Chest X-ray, AP view. Patient: 58 years old, sex F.
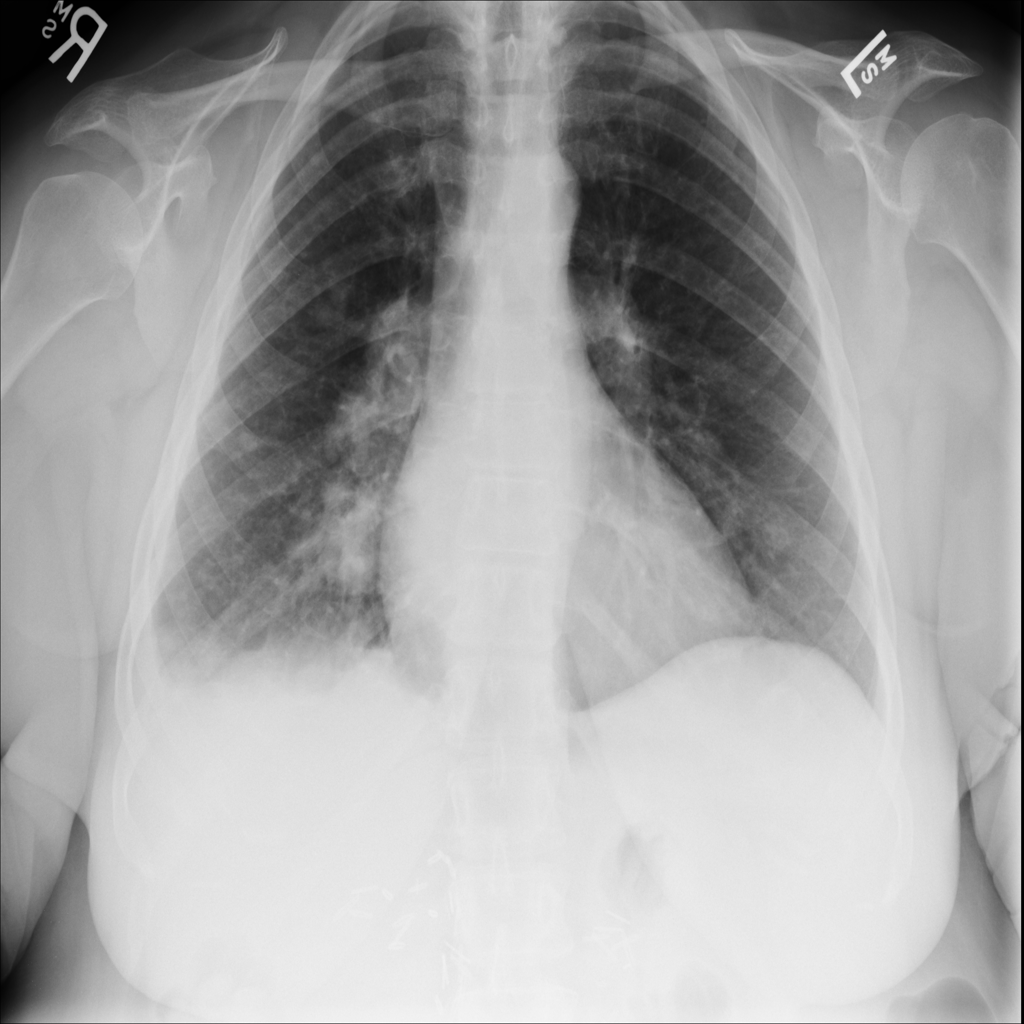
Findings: No Finding